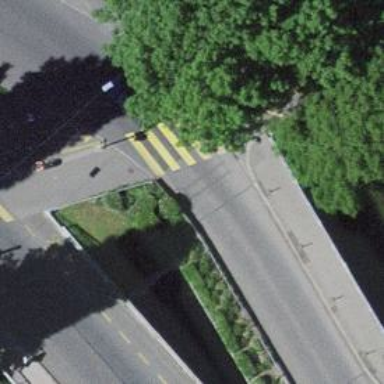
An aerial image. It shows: Road crossing with traffic signals.